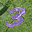
Label: 3